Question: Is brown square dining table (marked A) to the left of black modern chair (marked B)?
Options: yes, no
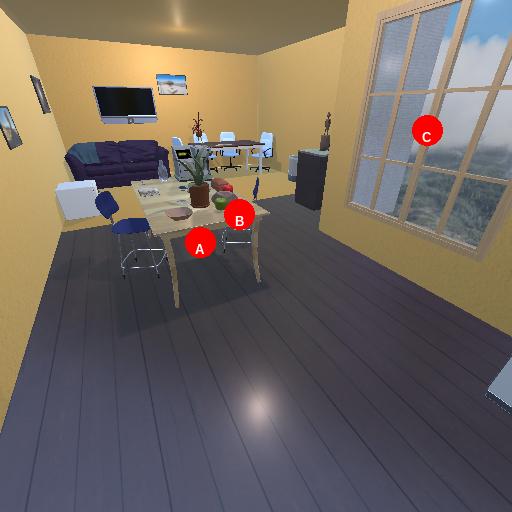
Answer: yes